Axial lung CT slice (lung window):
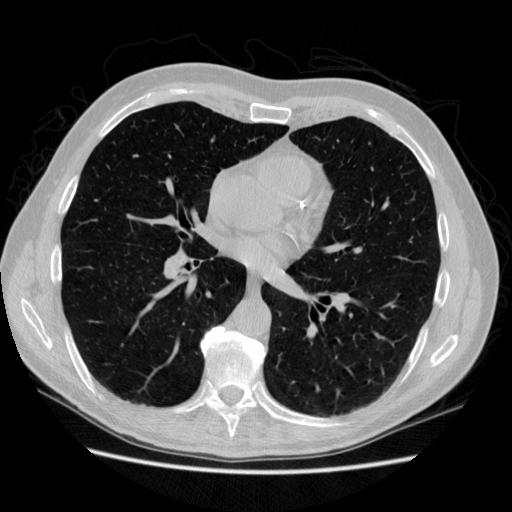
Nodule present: no